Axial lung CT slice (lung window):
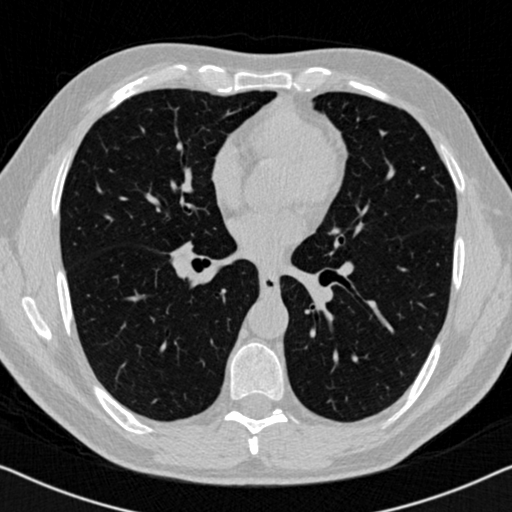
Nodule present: no